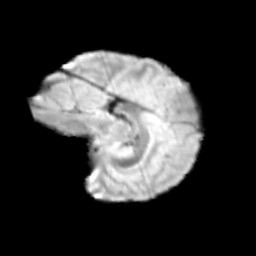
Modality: T2w
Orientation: sagittal
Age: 11
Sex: female
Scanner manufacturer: siemens
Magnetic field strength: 3 T
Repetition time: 3.8 s
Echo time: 0.07 s